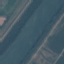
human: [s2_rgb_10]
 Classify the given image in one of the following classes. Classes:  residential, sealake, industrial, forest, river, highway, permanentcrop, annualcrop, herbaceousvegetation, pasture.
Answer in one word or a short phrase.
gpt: River